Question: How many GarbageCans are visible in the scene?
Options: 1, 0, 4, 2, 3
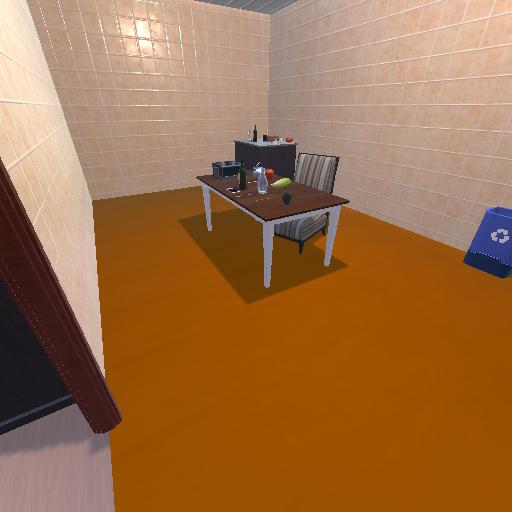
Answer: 1